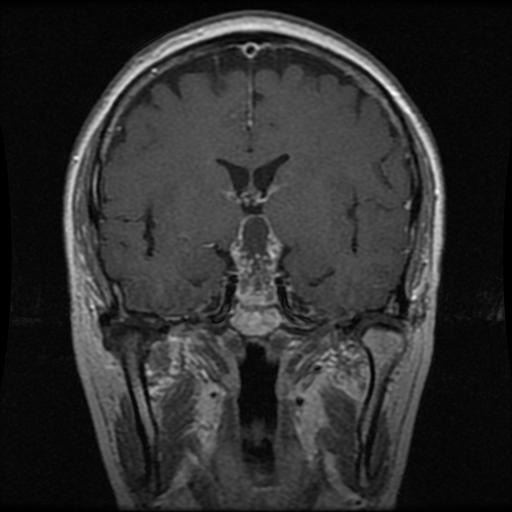
Label: pituitary